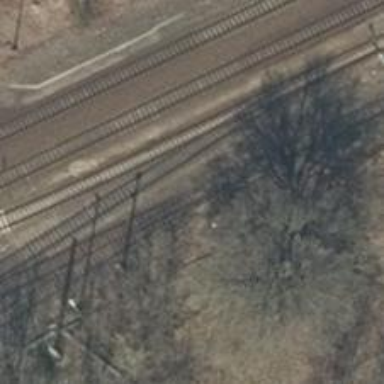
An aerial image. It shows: Railway switch.